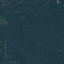
Land use / land cover class: Forest